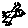
Label: bird